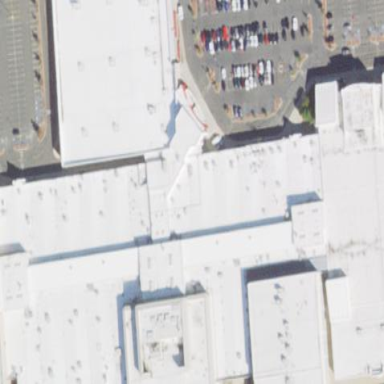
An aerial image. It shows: Mall building.